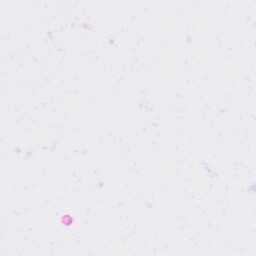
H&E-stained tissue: Skin